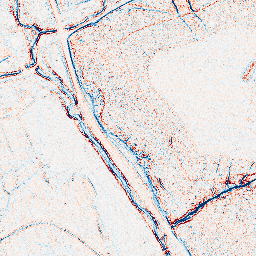
Category: edge_preserving
Decomposition family: anisotropic_diffusion
Decomposition parameters: iterations: 5
kappa: 30
gamma: 0.05
Upsampling method: cubic_catmull_rom
Upsampling parameters: scale: 8
Upsampling scale: 8